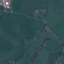
Land use / land cover: Pasture